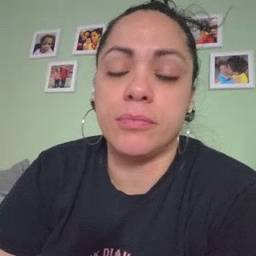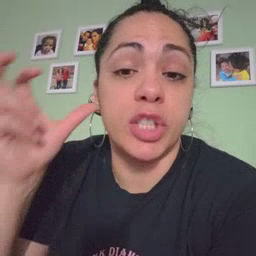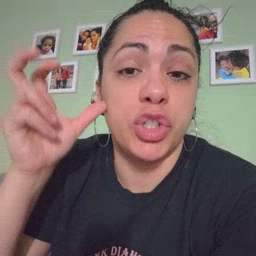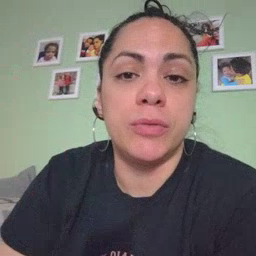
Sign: hear